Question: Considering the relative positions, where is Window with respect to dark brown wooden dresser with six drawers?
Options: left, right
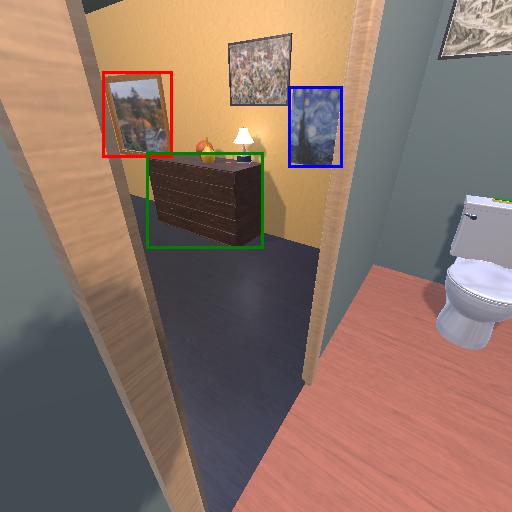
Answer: left